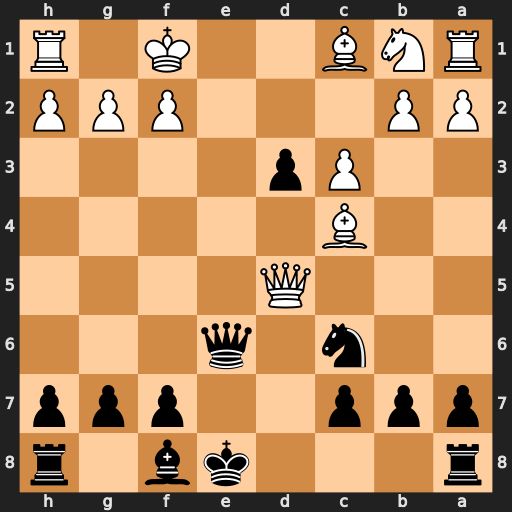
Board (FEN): r3kb1r/ppp2ppp/2n1q3/3Q4/2B5/2Pp4/PP3PPP/RNB2K1R
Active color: b
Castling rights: kq
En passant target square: -
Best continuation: Qe2+ Kg1 Qd1#